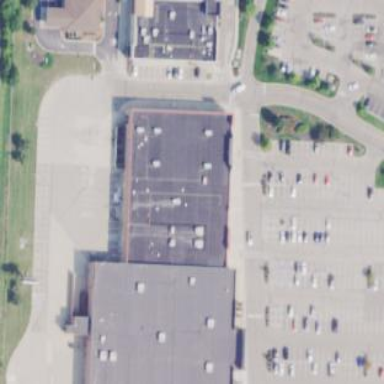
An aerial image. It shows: Retail building.